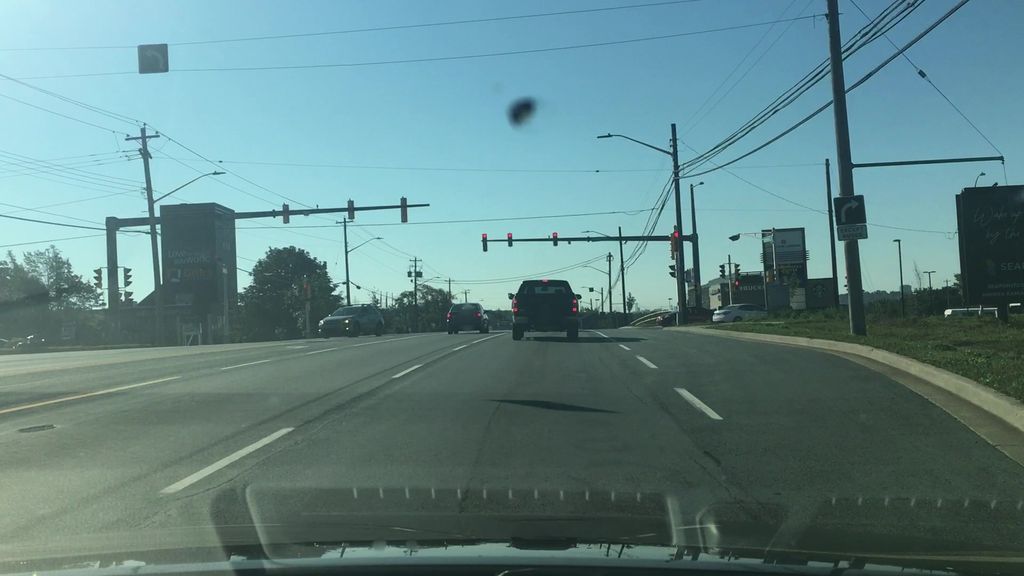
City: halifax